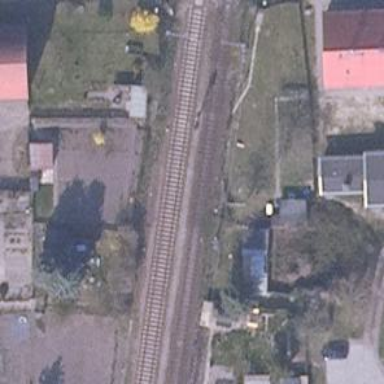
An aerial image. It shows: Railway signal.